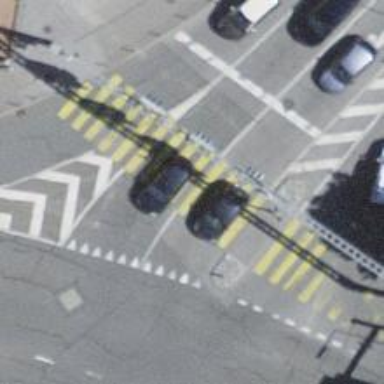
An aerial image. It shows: Uncontrolled zebra crossing on the road.